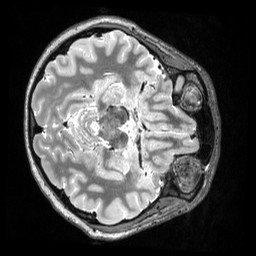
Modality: T2w
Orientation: axial
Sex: female
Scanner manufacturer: siemens
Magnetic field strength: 3 T
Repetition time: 3.2 s
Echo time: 0.563 s